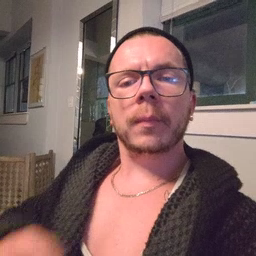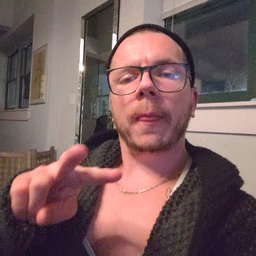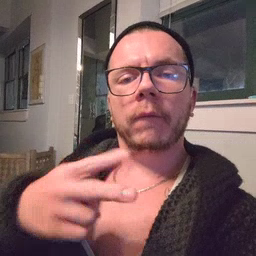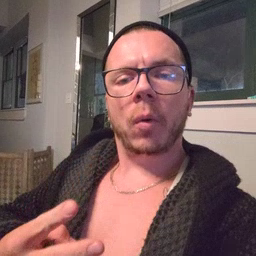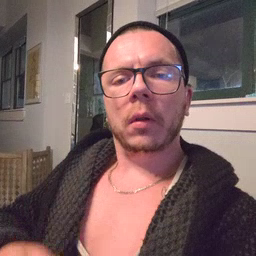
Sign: fall